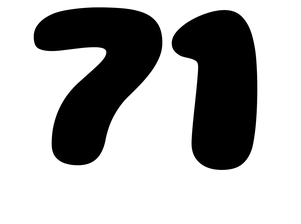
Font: Gluten_ExtraBold